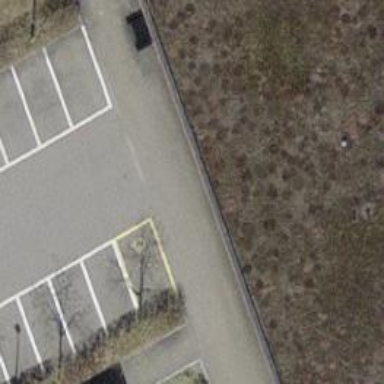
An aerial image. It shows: Asphalt path designated as parking aisle.